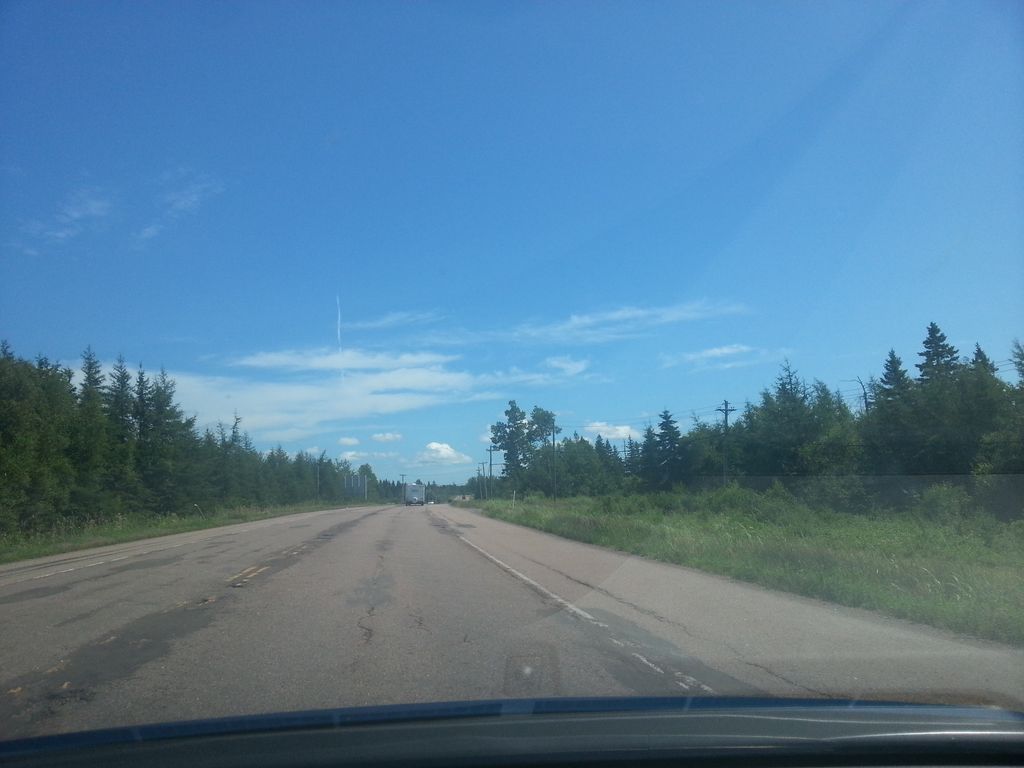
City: charlottetown